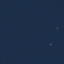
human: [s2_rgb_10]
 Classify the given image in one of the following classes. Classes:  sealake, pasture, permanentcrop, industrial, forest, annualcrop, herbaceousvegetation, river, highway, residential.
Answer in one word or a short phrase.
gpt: SeaLake